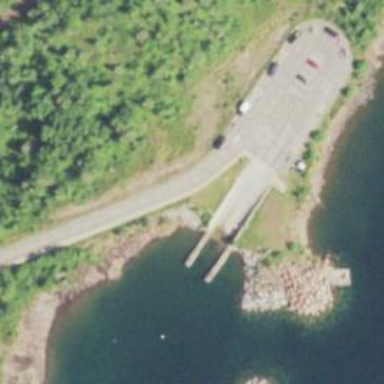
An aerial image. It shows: Slipway on leisure land.